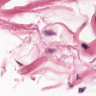
Metastatic tissue present: no